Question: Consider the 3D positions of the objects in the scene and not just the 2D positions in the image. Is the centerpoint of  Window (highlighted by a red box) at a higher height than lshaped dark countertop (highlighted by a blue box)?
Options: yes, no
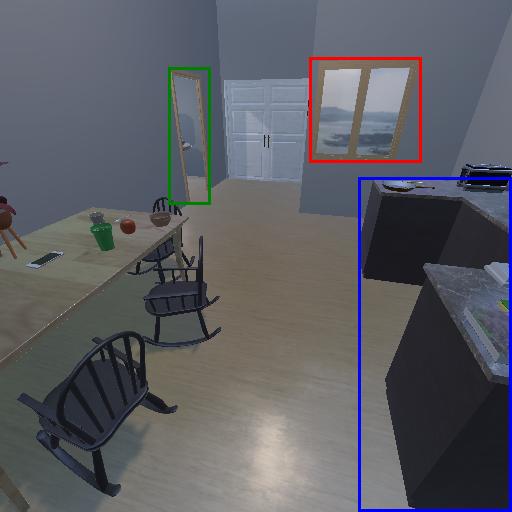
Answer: yes